Current action and preconditions to check: trajectory_clear

Your task: For each precondition in the list above, predict whether it will hold at this action.

Consider the current scene as observed from the mobile robot's camera, and analyze the predicted future states of all dynamic agents (e.g., people, animals, vehicles, or any moving entities) within the NEXT SECOND.

IMPORTANT: Only answer "very likely" if you are absolutely certain—based on strong, clear evidence—that a dynamic agent will violate the precondition in the predicted future state. Do NOT answer "very likely" for unlikely, ambiguous, or low-probability risks.

Ask yourself for each precondition: Is there a high probability, with clear and convincing evidence, that the predicted future states of any dynamic agent will interfere with the predicted future state of the currently executing action within the NEXT SECOND, causing that precondition to fail?

Assess the risk level based on these predictions. Use "likely" or "very likely" if motions create a clear risk of interference.

Use "neutral" or "improbable" if agents are nearby but their predicted paths are clearly diverging or non-conflicting.

Failure Risk Categories: "very improbable", "improbable", "neutral", "likely", "very likely"

Answer Format: Output ONLY the probability_of_failure value from these categories: "very improbable", "improbable", "neutral", "likely", "very likely"

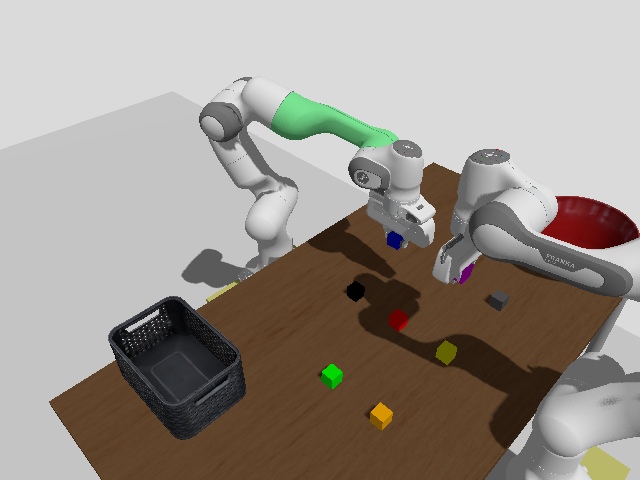

Answer: improbable